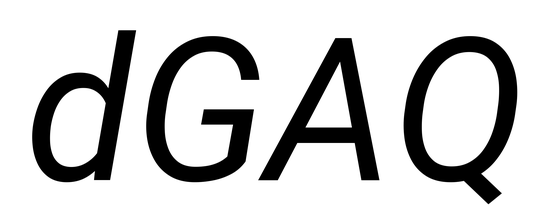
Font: Roboto-Italic_Italic